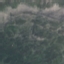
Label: HerbaceousVegetation